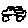
Label: car